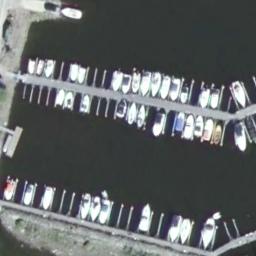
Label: harbor